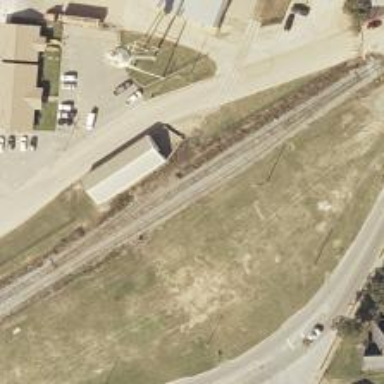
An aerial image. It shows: Single track railway siding.